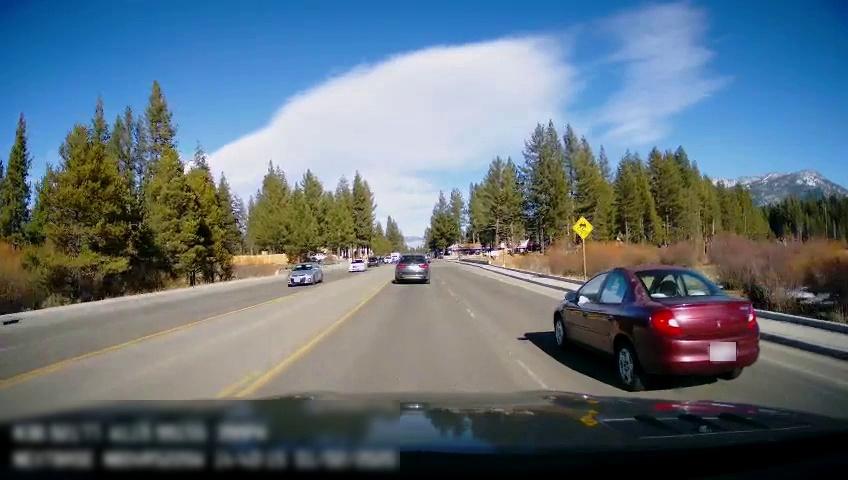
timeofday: Day
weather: Sunny
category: Drivable Space
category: Vehicles | Car
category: Vehicles | SUV
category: Vehicles | Car
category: Vehicles | Car
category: Lanes | Opposite Lane
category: Lanes | Current Lane
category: Lanes | Current Lane
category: Traffic | Signs